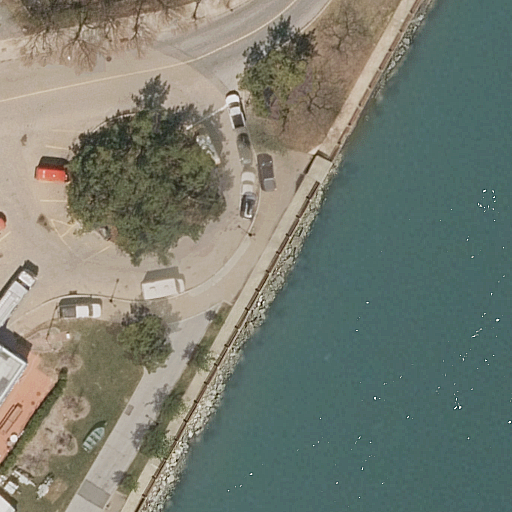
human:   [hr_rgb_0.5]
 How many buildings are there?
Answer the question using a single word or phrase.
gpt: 1

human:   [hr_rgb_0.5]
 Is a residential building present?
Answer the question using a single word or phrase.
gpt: yes

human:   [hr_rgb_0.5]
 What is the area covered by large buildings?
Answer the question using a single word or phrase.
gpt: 0m2

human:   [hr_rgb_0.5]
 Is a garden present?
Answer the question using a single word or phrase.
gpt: yes

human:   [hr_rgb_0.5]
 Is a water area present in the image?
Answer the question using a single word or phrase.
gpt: yes

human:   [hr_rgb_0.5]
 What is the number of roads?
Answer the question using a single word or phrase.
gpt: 7

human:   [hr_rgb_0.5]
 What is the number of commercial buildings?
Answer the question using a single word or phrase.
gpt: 0

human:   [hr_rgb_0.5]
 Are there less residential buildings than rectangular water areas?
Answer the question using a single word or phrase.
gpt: no

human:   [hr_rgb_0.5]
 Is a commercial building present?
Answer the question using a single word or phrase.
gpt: no

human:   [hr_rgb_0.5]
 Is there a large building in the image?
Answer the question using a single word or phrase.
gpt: no

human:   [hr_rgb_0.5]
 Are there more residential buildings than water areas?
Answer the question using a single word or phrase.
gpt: no

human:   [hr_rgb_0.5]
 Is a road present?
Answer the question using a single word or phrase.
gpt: yes

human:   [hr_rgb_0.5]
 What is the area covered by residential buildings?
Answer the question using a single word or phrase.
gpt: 23m2

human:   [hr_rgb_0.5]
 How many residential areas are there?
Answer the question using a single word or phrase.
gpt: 1

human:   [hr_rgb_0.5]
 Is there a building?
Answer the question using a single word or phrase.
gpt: yes

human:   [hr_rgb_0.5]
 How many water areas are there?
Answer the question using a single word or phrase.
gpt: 1

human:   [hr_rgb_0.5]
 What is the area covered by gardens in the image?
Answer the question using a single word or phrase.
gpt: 95m2

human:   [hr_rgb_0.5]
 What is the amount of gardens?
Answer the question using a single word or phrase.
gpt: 1

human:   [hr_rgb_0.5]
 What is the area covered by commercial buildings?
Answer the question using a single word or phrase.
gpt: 0m2

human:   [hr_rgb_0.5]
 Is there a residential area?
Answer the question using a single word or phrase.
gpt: yes

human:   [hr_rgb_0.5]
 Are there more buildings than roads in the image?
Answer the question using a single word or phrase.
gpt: no

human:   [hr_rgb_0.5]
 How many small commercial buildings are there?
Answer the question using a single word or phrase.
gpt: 0

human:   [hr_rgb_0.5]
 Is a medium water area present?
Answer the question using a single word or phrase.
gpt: no

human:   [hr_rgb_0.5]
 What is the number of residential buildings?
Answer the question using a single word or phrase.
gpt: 1

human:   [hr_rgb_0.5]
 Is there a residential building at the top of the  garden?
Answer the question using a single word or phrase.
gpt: no

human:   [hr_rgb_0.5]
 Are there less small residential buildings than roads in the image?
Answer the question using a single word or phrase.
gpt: yes

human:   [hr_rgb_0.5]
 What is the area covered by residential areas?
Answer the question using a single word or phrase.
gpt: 6655m2

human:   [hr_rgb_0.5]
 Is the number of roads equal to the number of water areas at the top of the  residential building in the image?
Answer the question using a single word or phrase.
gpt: no

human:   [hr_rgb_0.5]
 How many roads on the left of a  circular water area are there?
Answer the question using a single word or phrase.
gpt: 0

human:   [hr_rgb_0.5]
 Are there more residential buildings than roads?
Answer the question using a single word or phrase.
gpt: no

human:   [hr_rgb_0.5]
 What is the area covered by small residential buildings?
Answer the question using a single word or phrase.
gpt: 23m2

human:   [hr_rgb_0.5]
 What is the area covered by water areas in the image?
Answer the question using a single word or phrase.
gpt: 4792m2

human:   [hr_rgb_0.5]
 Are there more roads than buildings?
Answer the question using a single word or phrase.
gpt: yes

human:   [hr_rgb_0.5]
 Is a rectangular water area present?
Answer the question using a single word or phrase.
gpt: yes

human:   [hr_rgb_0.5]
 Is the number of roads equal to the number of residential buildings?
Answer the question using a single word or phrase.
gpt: no

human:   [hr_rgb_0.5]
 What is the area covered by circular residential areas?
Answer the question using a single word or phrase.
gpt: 0m2

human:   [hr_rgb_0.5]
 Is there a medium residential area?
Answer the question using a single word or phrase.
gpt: no

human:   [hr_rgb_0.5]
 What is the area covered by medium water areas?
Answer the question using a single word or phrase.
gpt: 0m2

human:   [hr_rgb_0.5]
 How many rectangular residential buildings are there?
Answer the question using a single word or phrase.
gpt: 1

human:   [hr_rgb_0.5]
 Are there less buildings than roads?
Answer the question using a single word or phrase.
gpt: yes

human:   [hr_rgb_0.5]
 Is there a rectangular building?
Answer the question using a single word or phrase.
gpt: yes

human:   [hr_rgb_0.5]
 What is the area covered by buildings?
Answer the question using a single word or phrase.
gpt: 23m2

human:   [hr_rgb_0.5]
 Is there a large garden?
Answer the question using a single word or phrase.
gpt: no

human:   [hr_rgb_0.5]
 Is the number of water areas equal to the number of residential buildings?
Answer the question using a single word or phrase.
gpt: yes

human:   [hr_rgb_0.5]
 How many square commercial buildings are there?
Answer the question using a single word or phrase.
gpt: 0

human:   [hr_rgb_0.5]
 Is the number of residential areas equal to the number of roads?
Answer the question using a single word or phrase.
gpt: no

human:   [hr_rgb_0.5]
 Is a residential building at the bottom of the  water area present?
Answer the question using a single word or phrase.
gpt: yes

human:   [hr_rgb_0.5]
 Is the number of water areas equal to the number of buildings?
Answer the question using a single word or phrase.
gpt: yes

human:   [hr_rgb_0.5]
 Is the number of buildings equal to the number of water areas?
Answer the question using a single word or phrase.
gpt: yes

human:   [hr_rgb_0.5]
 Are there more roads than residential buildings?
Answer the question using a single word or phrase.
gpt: yes

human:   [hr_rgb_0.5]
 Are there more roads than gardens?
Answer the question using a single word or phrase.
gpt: yes

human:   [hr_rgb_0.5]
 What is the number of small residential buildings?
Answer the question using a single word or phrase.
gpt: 1

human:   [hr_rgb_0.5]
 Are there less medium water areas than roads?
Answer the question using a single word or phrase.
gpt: yes

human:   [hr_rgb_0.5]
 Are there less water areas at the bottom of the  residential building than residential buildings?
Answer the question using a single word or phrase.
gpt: yes

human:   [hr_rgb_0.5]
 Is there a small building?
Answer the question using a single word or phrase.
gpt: yes

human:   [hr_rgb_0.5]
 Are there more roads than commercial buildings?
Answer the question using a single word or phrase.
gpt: yes

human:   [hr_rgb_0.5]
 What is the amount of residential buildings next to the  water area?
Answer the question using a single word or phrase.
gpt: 1

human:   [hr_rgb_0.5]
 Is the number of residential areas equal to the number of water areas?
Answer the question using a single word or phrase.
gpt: yes

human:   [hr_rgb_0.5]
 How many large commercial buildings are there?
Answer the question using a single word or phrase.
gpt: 0

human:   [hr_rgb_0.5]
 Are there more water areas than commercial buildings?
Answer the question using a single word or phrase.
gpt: yes

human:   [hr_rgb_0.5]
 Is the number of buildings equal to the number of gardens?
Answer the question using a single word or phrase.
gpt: yes

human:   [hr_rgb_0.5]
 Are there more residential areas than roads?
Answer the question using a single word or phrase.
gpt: no

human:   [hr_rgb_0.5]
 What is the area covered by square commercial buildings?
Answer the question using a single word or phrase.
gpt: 0m2

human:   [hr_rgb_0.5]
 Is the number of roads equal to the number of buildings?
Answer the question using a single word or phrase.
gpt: no